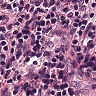
Metastatic tissue present: no